Question: I have HTML table as shown below. It has seven columns. I am adjusting the table cell width using jQuery. The total percentage is 100 in the jQuery. However, the table is not taking the complete space; there is some unused space. How to correct this?
<URL>

'''
$(document).ready(function () {
$('#gridDiv').css('width', '630px');
//Set width of table cells
var numberOfColumns = 7;
$('.resultGridTable th, .resultGridTable td').each(function (i) {
$(this).css('background-color', (['Purple', 'Orange', 'Purple', 'Orange', 'Purple', 'Orange', 'Purple'][i % 7]));
if (i % numberOfColumns == 0) {
$(this).css('width', '15%');
}
if (i % numberOfColumns == 1) {
$(this).css('width', '15%');
}
if (i % numberOfColumns == 2) {
$(this).css('width', '15%');
}
if (i % numberOfColumns == 3) {
$(this).css('width', '15%');
}
if (i % numberOfColumns == 4) {
$(this).css('width', '10%');
}
if (i % numberOfColumns == 5) {
$(this).css('width', '15%');
}
if (i % numberOfColumns == 6) {
$(this).css('width', '15%');
}
}
);
}
);
'''
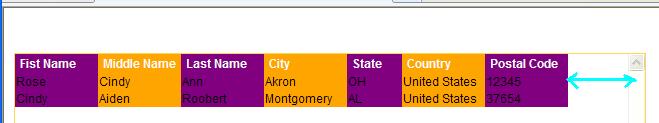
Answer: Add the following attribute to your table element.
'''
width="100%"
'''